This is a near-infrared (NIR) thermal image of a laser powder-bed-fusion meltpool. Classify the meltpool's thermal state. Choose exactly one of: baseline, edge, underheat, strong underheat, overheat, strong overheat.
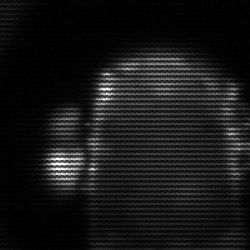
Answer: baseline